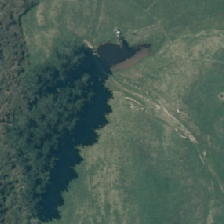
Land cover: indigenous_forest